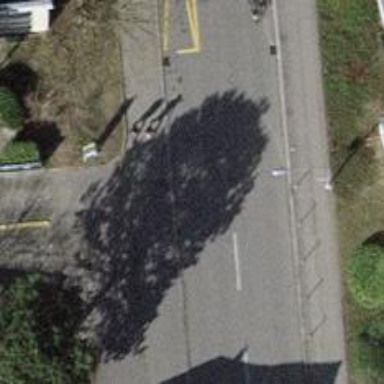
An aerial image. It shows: Unmarked crossing with traffic calming table on the road.